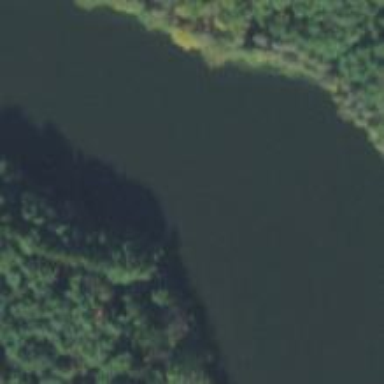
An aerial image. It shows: Reservoir.